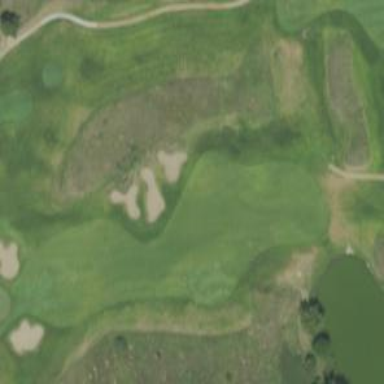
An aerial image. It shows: Area with grass used as rough in golf course.